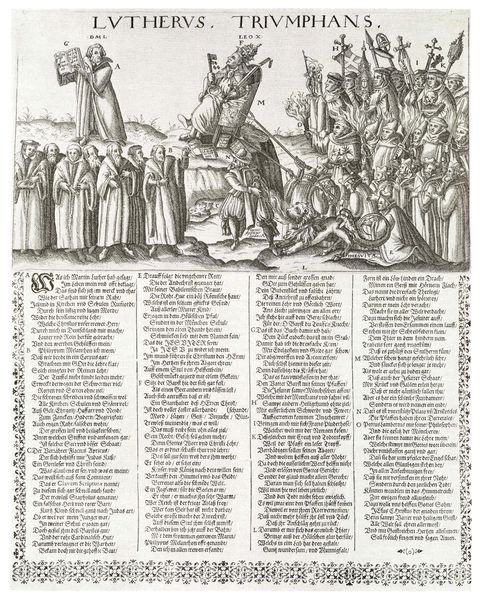
Titel: Lvthervs. Trivmphans.
Institution: (Seriendruck)
Schlagwörter: berg, dunkel, gruppe, kampf, mann, umhang, menschen, sitzen, grau, hell, hut, männer, schwarz, stuhl, szene, weiss, zeichnung, tiere, masse, menge, muster, ornament, bibel, falten, rahmen, stehen, hügel, kirche, mantel, sessel, gewänder, krone, anhöhe, pferde, reiter, holzschnitt, schrift, papier, fahnen, hang, zug, grafik, graphik, spalten, rand, krieg, bischof, könig, lanze, papst, thron, karikatur, ornamente, deutsch, vier, buch, kreuz, schlicht, druck, druckgraphik, stich, seite, bewaffnet, illustration, schwarzweiß, schwert, streit, text, waffen, zeitung, bericht, buchstaben, initiale, volk, herrscher, beten, gebet, menschenmenge, heer, rom, buchdruck, buchseite, liege, triumph, pfarrer, kreuze, christus, kreuzigung, mittelalter, gedicht, priester, mönch, luther, geistliche, huldigung, mönche, prozession, tiara, umzug, löwe, protestantismus, märtyrer, prunk, emblem, heilig, kupferstich, glauben, fraktur, triumphzug, verse, wort, insignien, historisch, baltt, latein, information, evangelisch, martin, abnahme, reformation, initial, katholisch, wunder, folter, marter, sänfte, martin luther, seriendruck, kleriker, verzeichnis, thesen, trhon, bekehrung, märthyrer, preister, triumphator, frakturschrift, publikation, geistige, renaussance, titl, anagram, illustartiion, seitebuch, kirchenstreit, göauben, presigt, buchornamentik, lutherisch, luthers thesen, 95 thesen, geschnörckelt